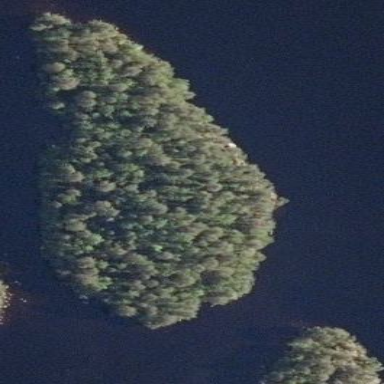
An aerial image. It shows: Islet.